Question: I'm making a custom three.js geometry for non-orthogonal cubes. It is loosely based on the existing Box-geometry in three.js, but greatly simplified insofar that it only supports one segment per side and also has the absolute position of its vertices fed directly to it.
I have problems both in wire frame rendering and texture rendering. In wire frame rendering I only get to see one of the six sides, as can be seen here:

This is the snippet that I use for setting the material:
'''
if (woodTexture) {
texture = THREE.ImageUtils.loadTexture( 'crate.gif' );
texture.anisotropy = makeRenderer.renderer.getMaxAnisotropy();
material = new THREE.MeshBasicMaterial( { map: texture } );
} else {
material = new THREE.MeshBasicMaterial( { color: color, wireframe: true, side: THREE.DoubleSide } );
}
'''
I know for sure the path for crate.gif is valid, as it works for Box geometries.
Here follows my faulty geometry. The 'quadruplets' array contains six arrays with each four Vector3 instances. Each inner array delineates a side of the cube.
'''
THREE.Box3Geometry = function (quadruplets, debug) {
THREE.Geometry.call(this);
var constructee = this; // constructee = the instance currently being constructed by the Box3Geometry constructor
buildPlane(quadruplets[0], 0, debug); // px
buildPlane(quadruplets[1], 1); // nx
buildPlane(quadruplets[2], 2); // py
buildPlane(quadruplets[3], 3); // ny
buildPlane(quadruplets[4], 4); // pz
buildPlane(quadruplets[5], 5); // nz
function buildPlane(quadruplet, materialIndex, debug) {
// populate the vertex array:
constructee.vertices.push(quadruplet[0]);
constructee.vertices.push(quadruplet[1]);
constructee.vertices.push(quadruplet[2]);
constructee.vertices.push(quadruplet[3]);
// construct faceVertexUvs:
var uva = new THREE.Vector2(0, 1);
var uvb = new THREE.Vector2(0, 0);
var uvc = new THREE.Vector2(1, 0);
var uvd = new THREE.Vector2(1, 1);
// construct faces:
var a = 0; // vertex: u:50, v:50
var b = 2; // vertex: u:50, v:-50
var c = 3; // vertex: u:-50, v:-50
var d = 1; // vertex: u:-50, v:50
// construct normal:
var pv0 = quadruplet[1].clone().sub(quadruplet[0]); // pv = plane vector
var pv1 = quadruplet[2].clone().sub(quadruplet[0]);
normal = new THREE.Vector3(0,0,0).crossVectors(pv0, pv1).normalize();;
var face1 = new THREE.Face3(a, b, d);
face1.normal.copy(normal);
face1.vertexNormals.push(normal.clone(), normal.clone(), normal.clone());
face1.materialIndex = materialIndex;
constructee.faces.push(face1);
constructee.faceVertexUvs[ 0 ].push([ uva, uvb, uvd ]);
var face2 = new THREE.Face3(b, c, d);
face2.normal.copy(normal);
face2.vertexNormals.push(normal.clone(), normal.clone(), normal.clone());
face2.materialIndex = materialIndex;
constructee.faces.push(face2);
constructee.faceVertexUvs[ 0 ].push([ uvb.clone(), uvc, uvd.clone() ]);
}
this.mergeVertices();
};
THREE.Box3Geometry.prototype = Object.create(THREE.Geometry.prototype);
'''
And <URL>.
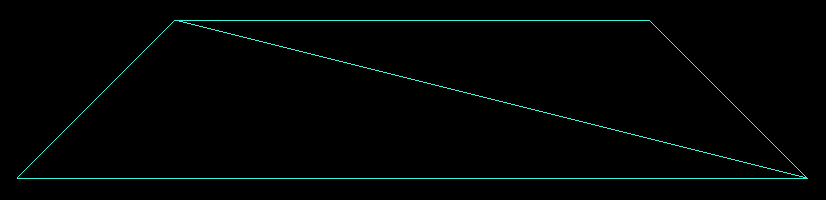
Answer: You build a nice array of vertices, but give every face1/face2 combo the same set of indexes into that array: 0, 1, 2, 3. You essentially define the same quad 6 times.
What you need to do is keep a running base offset and add that to the vertex indices used to define each face. If you look at your BoxGeometry example, you'll that they do exactly that.